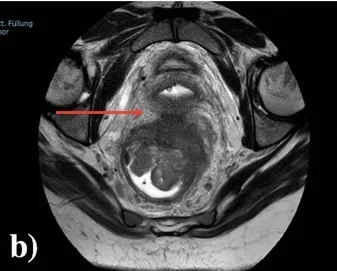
Rectal tumour invading posterior vaginal wall (red arrow).
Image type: radiology (mri)